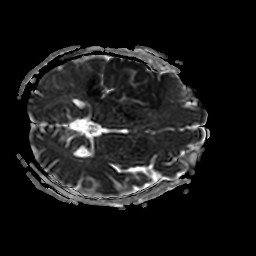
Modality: ADC
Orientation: axial
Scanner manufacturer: philips
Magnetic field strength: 3 T
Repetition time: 3.79 s
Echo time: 0.06104 s